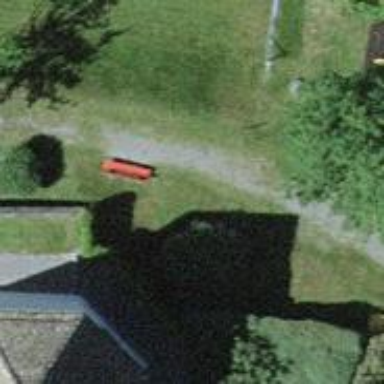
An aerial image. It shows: Red bench.